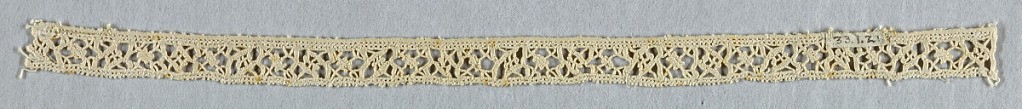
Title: Band
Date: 17th century
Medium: linen Technique: grid of withdrawn element with needle lace, reticella style
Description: Narrow band of reticella-style lace.